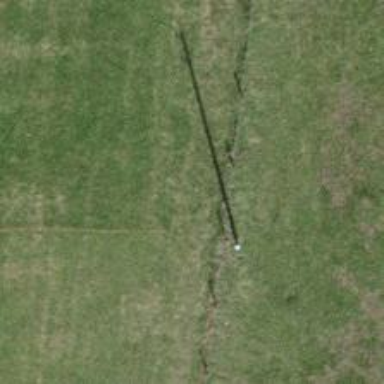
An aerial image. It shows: Power pole.